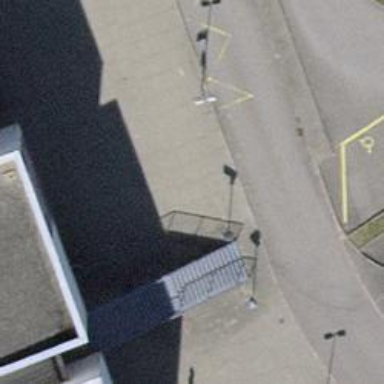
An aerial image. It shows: Platform for public transport. The platform is located by the road.